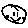
Label: smiley face